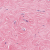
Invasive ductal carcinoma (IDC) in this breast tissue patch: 0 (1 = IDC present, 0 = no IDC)